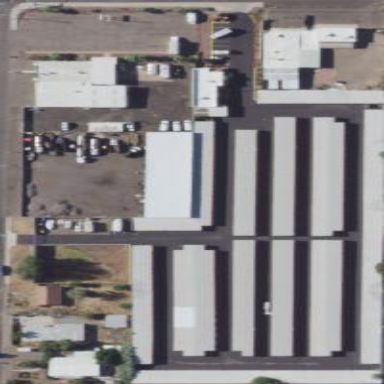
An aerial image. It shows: Storage rental shop.